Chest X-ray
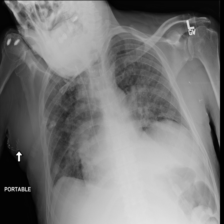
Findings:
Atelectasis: negative
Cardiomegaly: negative
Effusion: negative
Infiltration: positive
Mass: negative
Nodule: negative
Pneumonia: negative
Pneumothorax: negative
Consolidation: positive
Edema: negative
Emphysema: negative
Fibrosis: negative
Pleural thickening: negative
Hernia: negative